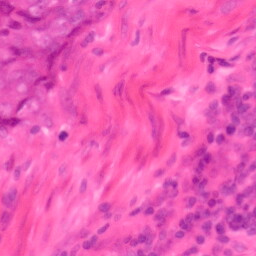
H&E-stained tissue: Colon